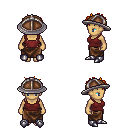
a pixel art fantasy rpg character, female body template, human, tanned skin, maroon pirate shirt, robe skirt, light blonde bedhead hairstyle, chain helm, metal boots, four views (front, back, left, right), 2x2 character sprite sheet, small pixel art, hard edges, no anti-aliasing